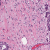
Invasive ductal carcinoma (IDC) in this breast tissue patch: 1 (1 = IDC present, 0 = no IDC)